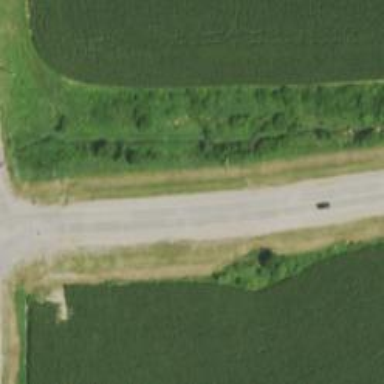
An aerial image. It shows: Secondary road with asphalt surface.